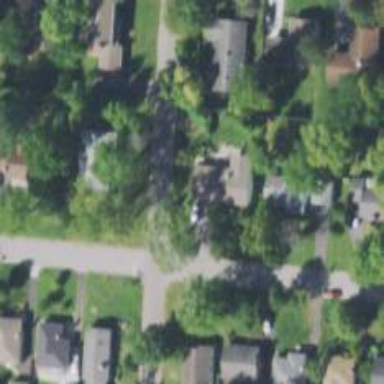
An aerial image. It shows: Residential driveway.